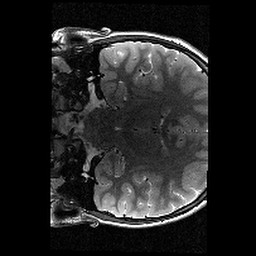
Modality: T2w
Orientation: coronal
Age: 10
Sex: male
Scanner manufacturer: siemens
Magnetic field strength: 3 T
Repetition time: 9.23 s
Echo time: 0.067 s